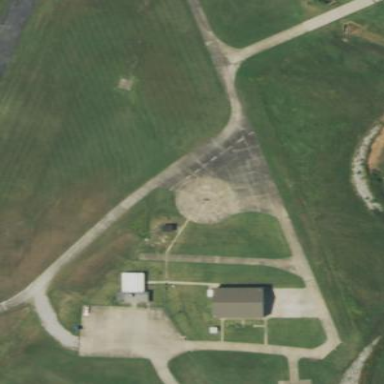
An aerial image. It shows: Apron at the airport.